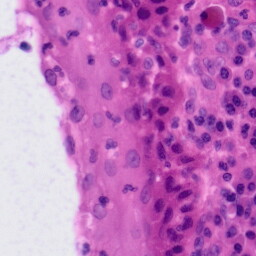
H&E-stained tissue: Tonsil